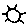
Label: sun